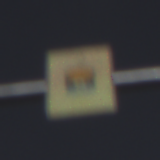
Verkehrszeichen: FahrzeugeMitWassergefaehrdenderLadungOhnePfeilsymbol
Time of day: MorningAfternoon
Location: Outdoor (Nature)
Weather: PartlyCloudy
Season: NotSpecified
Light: Natural